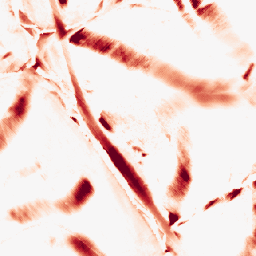
Category: morphological
Decomposition family: morphological_diamond
Decomposition parameters: operation: opening
radius: 20
Upsampling method: area
Upsampling parameters: scale: 4
Upsampling scale: 4